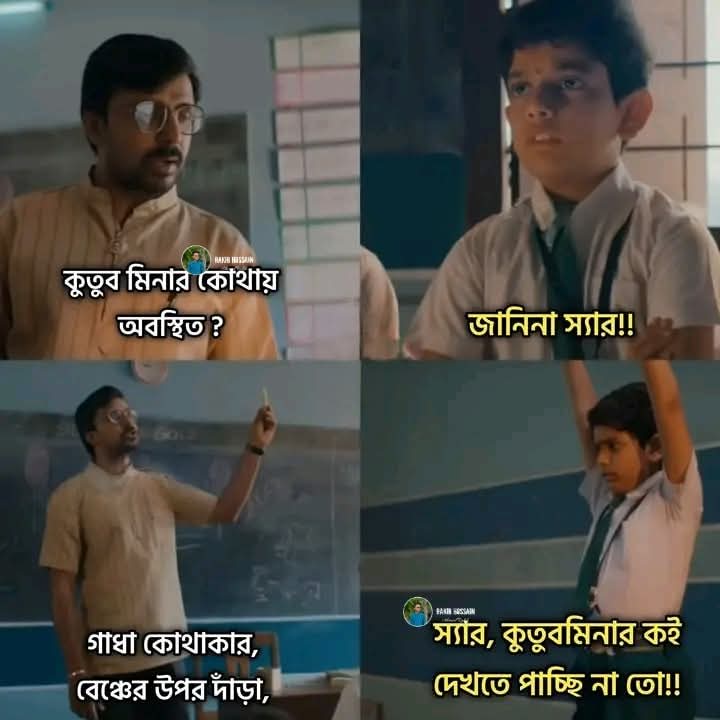
Text: কুতুব মিনার কোথায় অবস্থিত?
জানিনা স্যার!!
গাধা কোথাকার, বেঞ্চের উপর দাঁড়া,
স্যার, কুতুবমিনার কই দেখতে পাচ্ছি না তো!!
Label: Non Hate